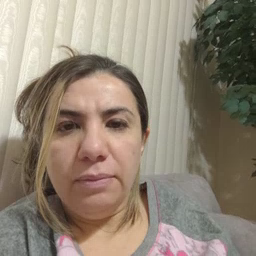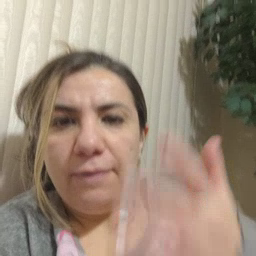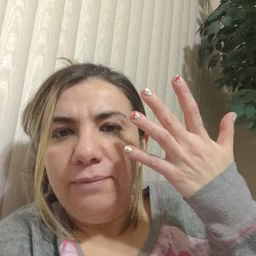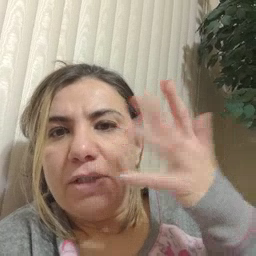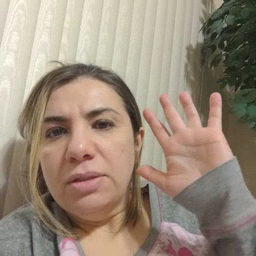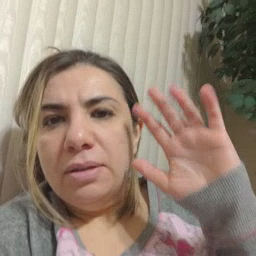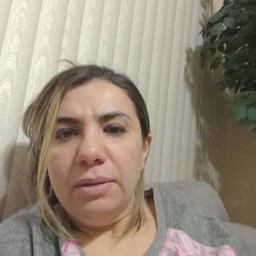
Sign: finish